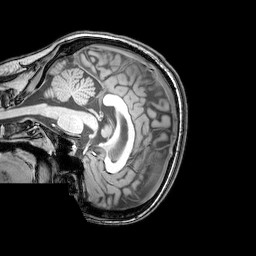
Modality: T1w
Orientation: sagittal
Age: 25
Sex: female
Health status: healthy
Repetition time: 0.081 s
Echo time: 0.037 s